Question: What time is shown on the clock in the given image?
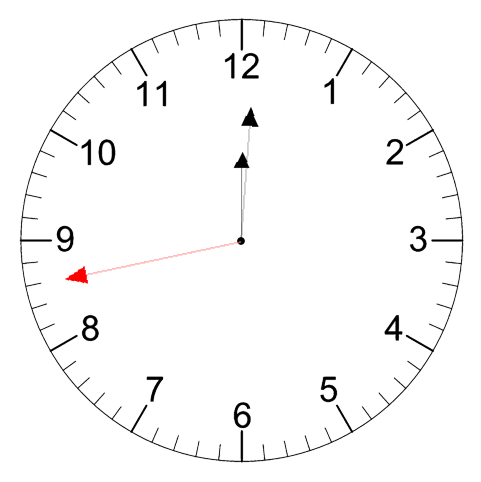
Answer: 12:00:43